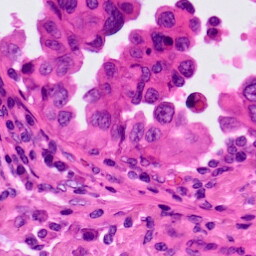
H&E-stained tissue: Lung